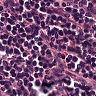
Metastatic tissue present: no